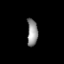
Tissue: lung
Cell type: Endothelial cells
Senescence score: 0.5781
Nuclear area (px): 284
Mean DAPI intensity: 142.236